Question: I'm opening a UDP Socket for receiving udp packets. However sometimes It never gets to the point 'Do stuff with data'.
Data is being received, I can see it on Wireshark:

but the callback only runs to close the socket when I run the Disconnect code.
'''
private void OpenUDPSocket()
{
this.processDataSockets.Clear();
IPHostEntry host;
host = Dns.GetHostEntry(Dns.GetHostName());
foreach (IPAddress ip in host.AddressList)
{
UPDData data = new UPDData();
data.Socket = new Socket(ip.AddressFamily, SocketType.Dgram, ProtocolType.Udp);
data.Socket.Bind(new IPEndPoint(ip, 2222));
data.Socket.EnableBroadcast = true;
data.Buffer = new byte[512];
data.Socket.BeginReceive(data.Buffer, 0, 512, SocketFlags.None, this.ReceivedData, data);
this.processDataSockets.Add(data);
}
this.socketOpen = true;
}
private void ReceivedData(IAsyncResult ar)
{
UPDData data;
try
{
data = (UPDData)ar.AsyncState;
data.Socket.EndReceive(ar);
}
catch (ObjectDisposedException)
{
// The connection has been closed
return;
}
//... Do stuff with data
data.Socket.BeginReceive(data.Buffer, 0, 512, SocketFlags.None, this.ReceivedData, data);
}
'''
When this happens I'm left stuck, restarting the application doesn't help. I need to reboot my machine for the callback to start working again.
I have no idea where to go from here or how to fix this.
Any Ideas what's happening?
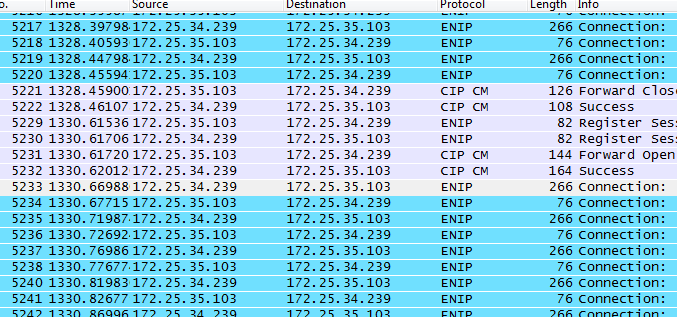
Answer: In the end we could not resolve this issue. It was not limited to Asynchronous IO or completion ports. Finally we took the work around step of using PcapDotNet to pick up the packets directly, which worked.